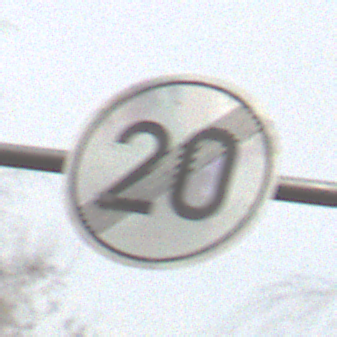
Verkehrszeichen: EndeGeschwindigkeit20
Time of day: MorningAfternoon
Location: Outdoor (Nature)
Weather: PartlyCloudy
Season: Winter
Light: Natural